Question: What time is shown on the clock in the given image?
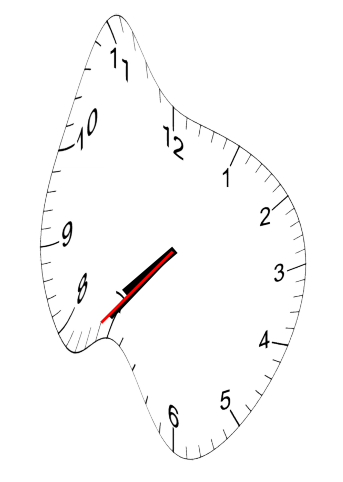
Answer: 07:36:37